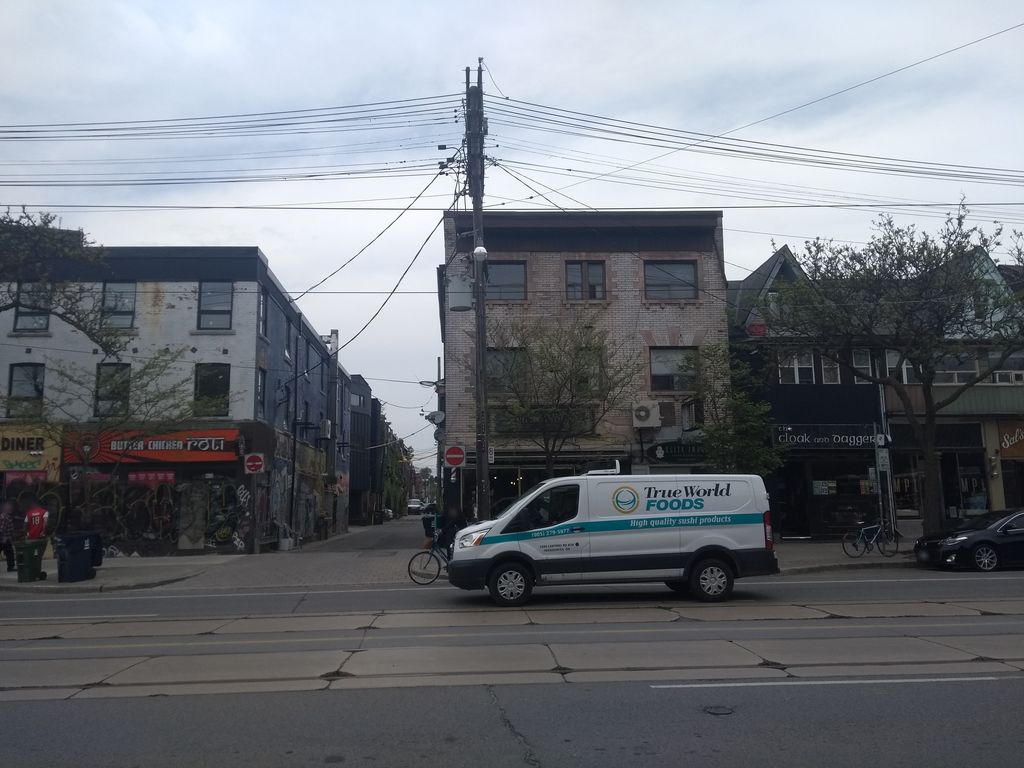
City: toronto